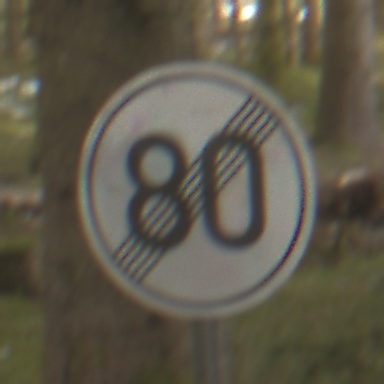
Verkehrszeichen: EndeGeschwindigkeit80
Umgebung: Outdoor, Nature
Tageszeit: MorningAfternoon
Wetter: Overcast
Licht: Natural
Jahreszeit: Winter
Kontrast: LowContrast